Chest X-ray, PA view. Patient: 49 years old, sex M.
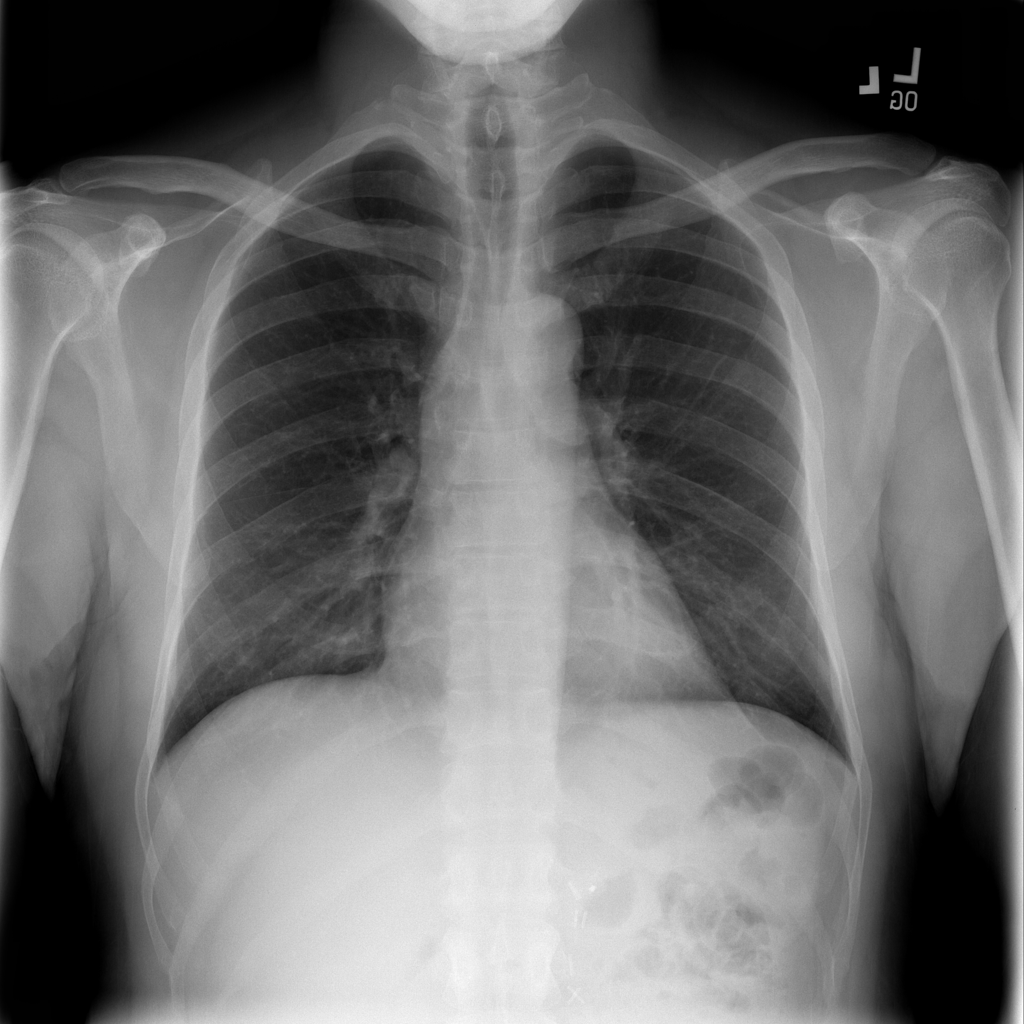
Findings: Mass